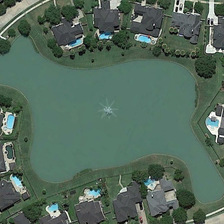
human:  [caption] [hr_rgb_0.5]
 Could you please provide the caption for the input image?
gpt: many buildings and green trees are around an irregular pond .

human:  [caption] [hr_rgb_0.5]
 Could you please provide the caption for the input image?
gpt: many buildings and green trees are around an irregular pond .

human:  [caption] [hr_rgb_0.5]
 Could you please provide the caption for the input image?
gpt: many buildings and green trees are around an irregular pond .

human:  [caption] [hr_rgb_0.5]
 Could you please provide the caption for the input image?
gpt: many buildings and green trees are around an irregular pond .

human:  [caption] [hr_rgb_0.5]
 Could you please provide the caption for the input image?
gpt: many buildings and green trees are around an irregular pond .